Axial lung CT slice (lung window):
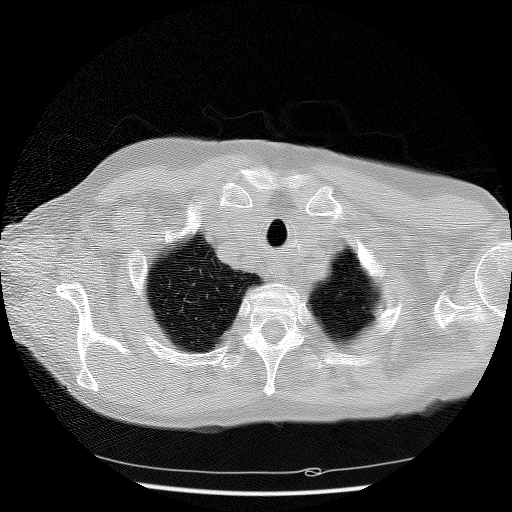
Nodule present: no